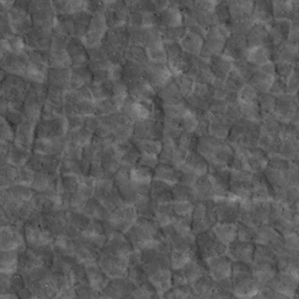
Label: non_frost